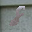
Label: 8